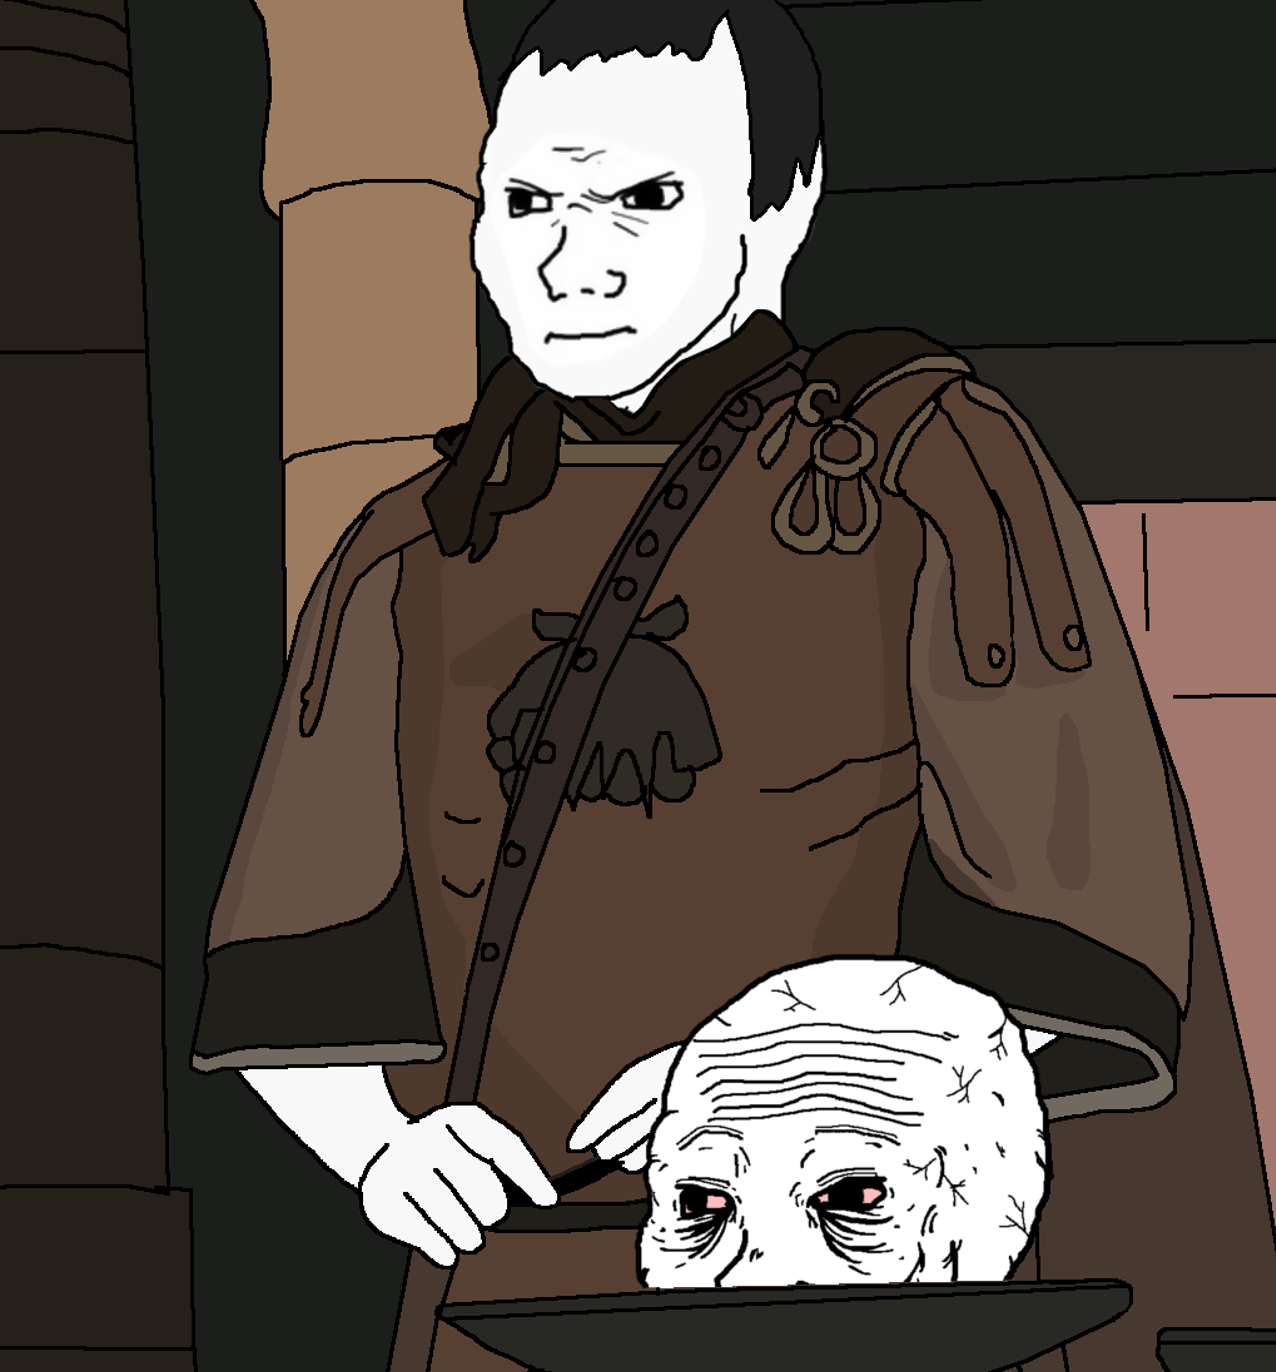
Label: 5_Wojak_with_Background